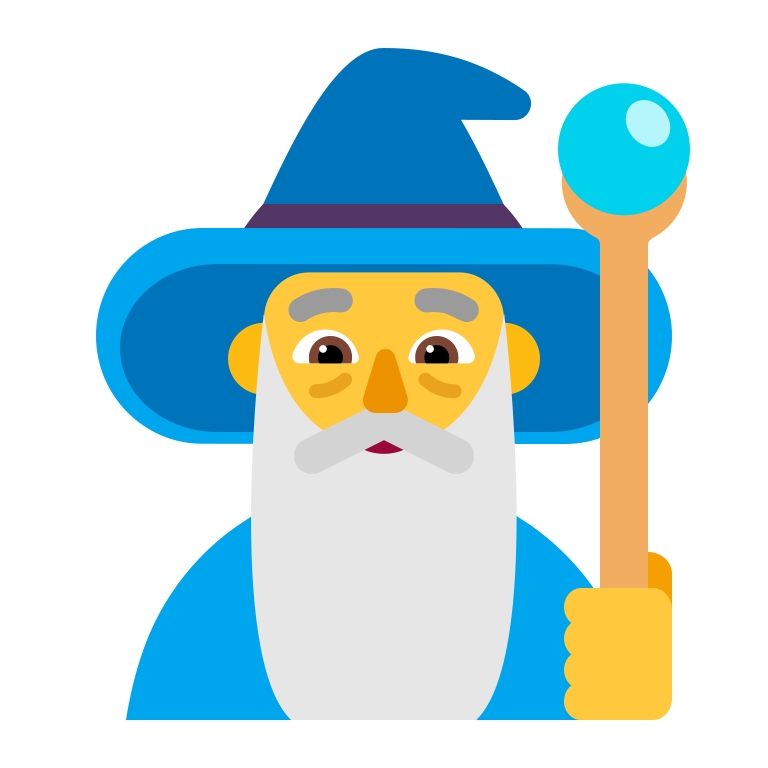
man mage flat default